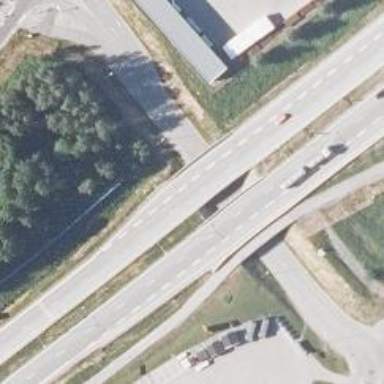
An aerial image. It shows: Trunk highway bridge with asphalt surface.